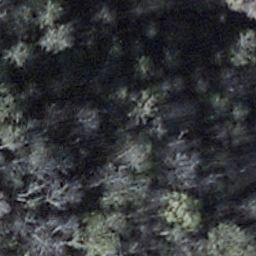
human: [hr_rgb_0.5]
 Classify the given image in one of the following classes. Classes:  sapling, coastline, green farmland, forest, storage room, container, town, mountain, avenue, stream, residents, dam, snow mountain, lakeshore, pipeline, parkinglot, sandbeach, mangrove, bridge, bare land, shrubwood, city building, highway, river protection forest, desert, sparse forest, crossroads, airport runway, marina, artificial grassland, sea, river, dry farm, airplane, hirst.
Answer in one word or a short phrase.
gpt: shrubwood